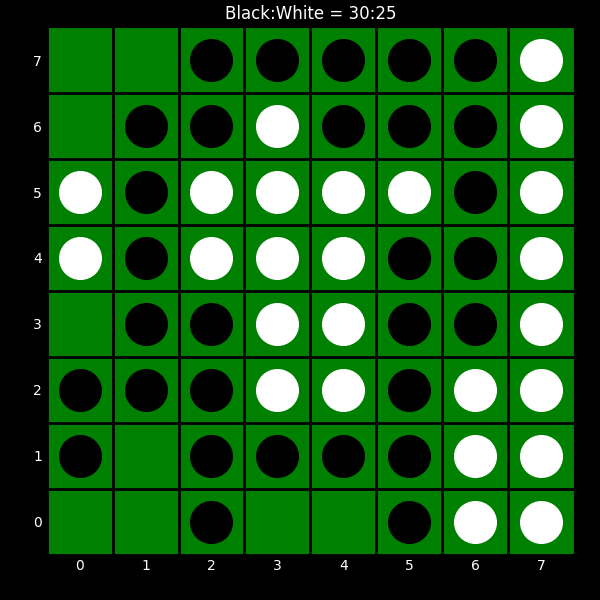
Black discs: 30
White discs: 25